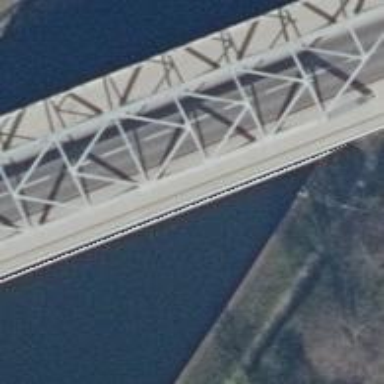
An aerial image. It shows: There is bridge in the image.